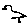
Label: bird